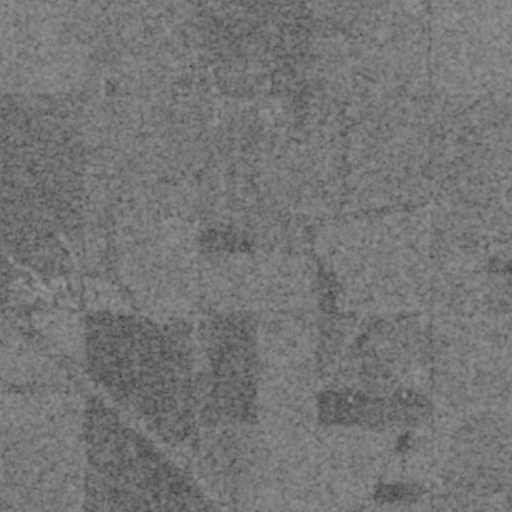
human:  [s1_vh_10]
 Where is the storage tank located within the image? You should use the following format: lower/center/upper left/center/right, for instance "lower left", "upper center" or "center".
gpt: The storage tank is located in the upper left of the image.
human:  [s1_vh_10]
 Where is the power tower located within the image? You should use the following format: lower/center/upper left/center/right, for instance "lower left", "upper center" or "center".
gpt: There is no power tower in the image.

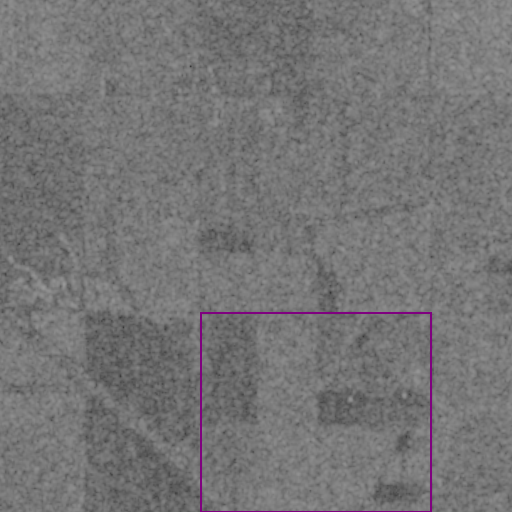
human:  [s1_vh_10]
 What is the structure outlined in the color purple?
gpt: The structure outlined in purple is a crop field.
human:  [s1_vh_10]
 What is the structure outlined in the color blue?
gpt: There is no blue outline.